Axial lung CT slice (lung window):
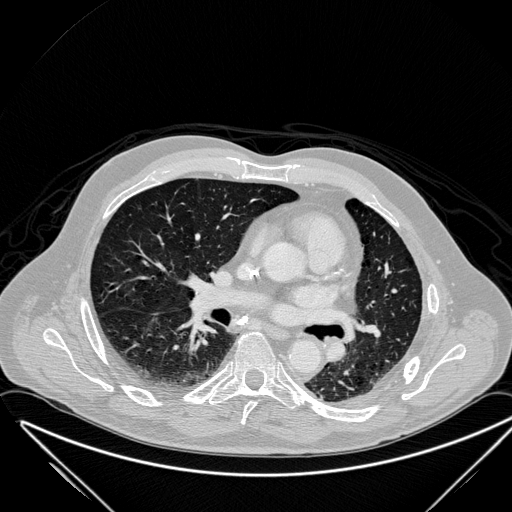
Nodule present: no